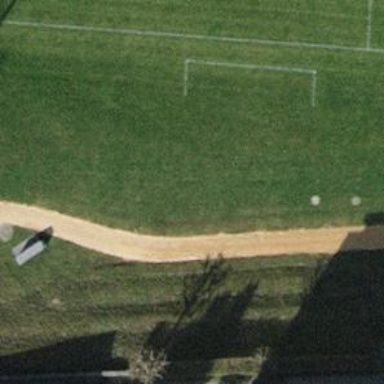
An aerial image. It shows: Track on leisure land with woodchips surface.